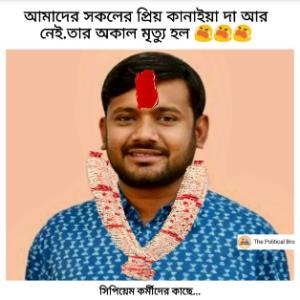
Text: আমাদের সকলের প্রিয় কানাইয়া দা আর নেই, তার অকাল মৃত্যু হলো, সিপিএম কর্মীদের কাছে
Label: Hate
Hate category: Political
Targeted group: Organization